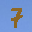
Label: 7